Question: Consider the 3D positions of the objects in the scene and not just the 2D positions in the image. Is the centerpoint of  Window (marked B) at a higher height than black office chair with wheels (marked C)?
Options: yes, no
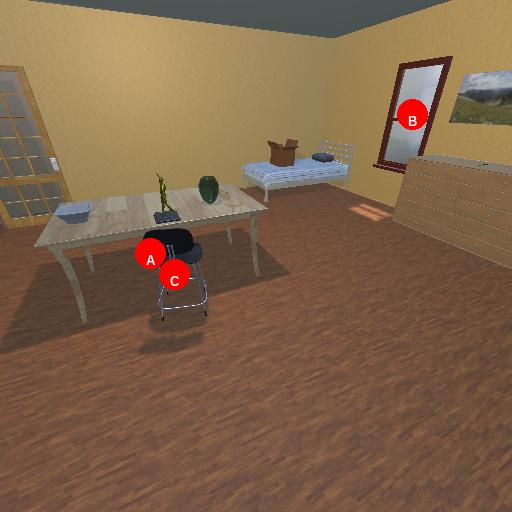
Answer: yes